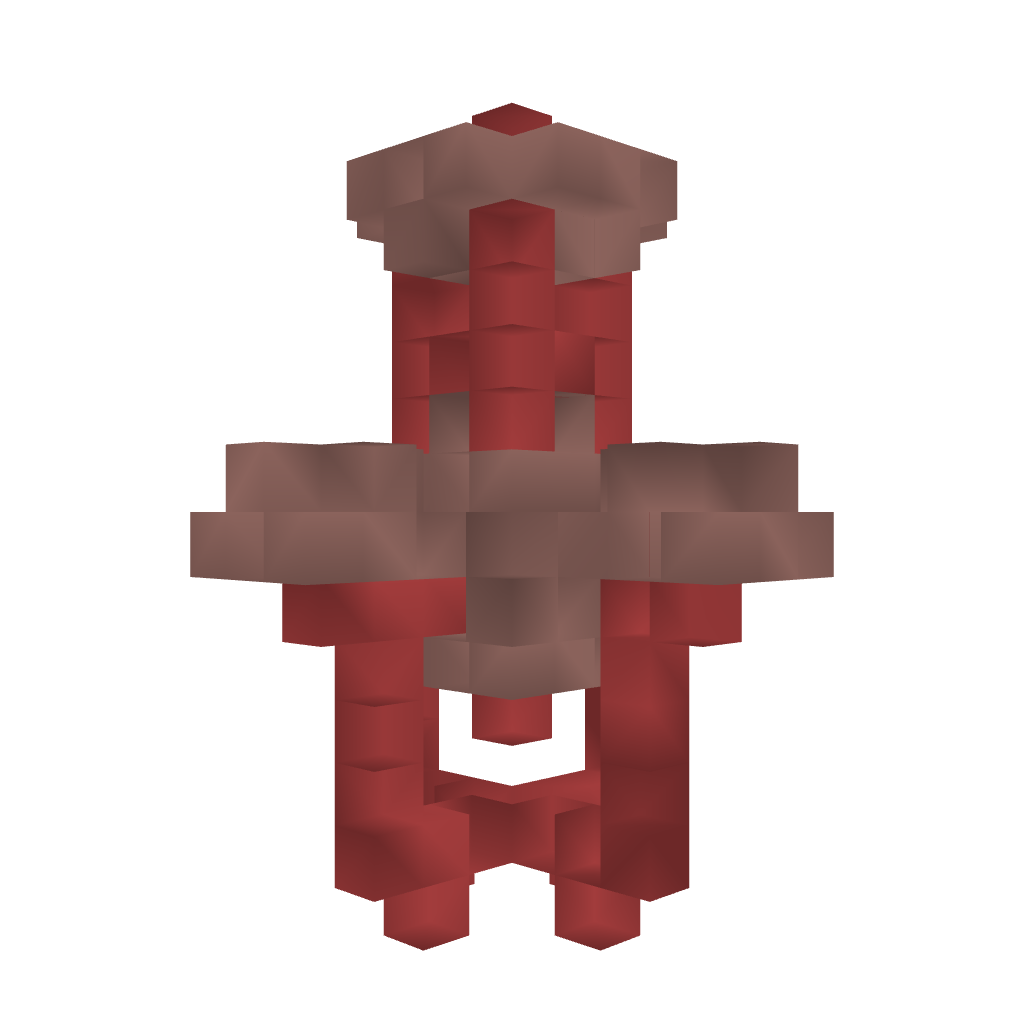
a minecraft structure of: Big Torch good quality